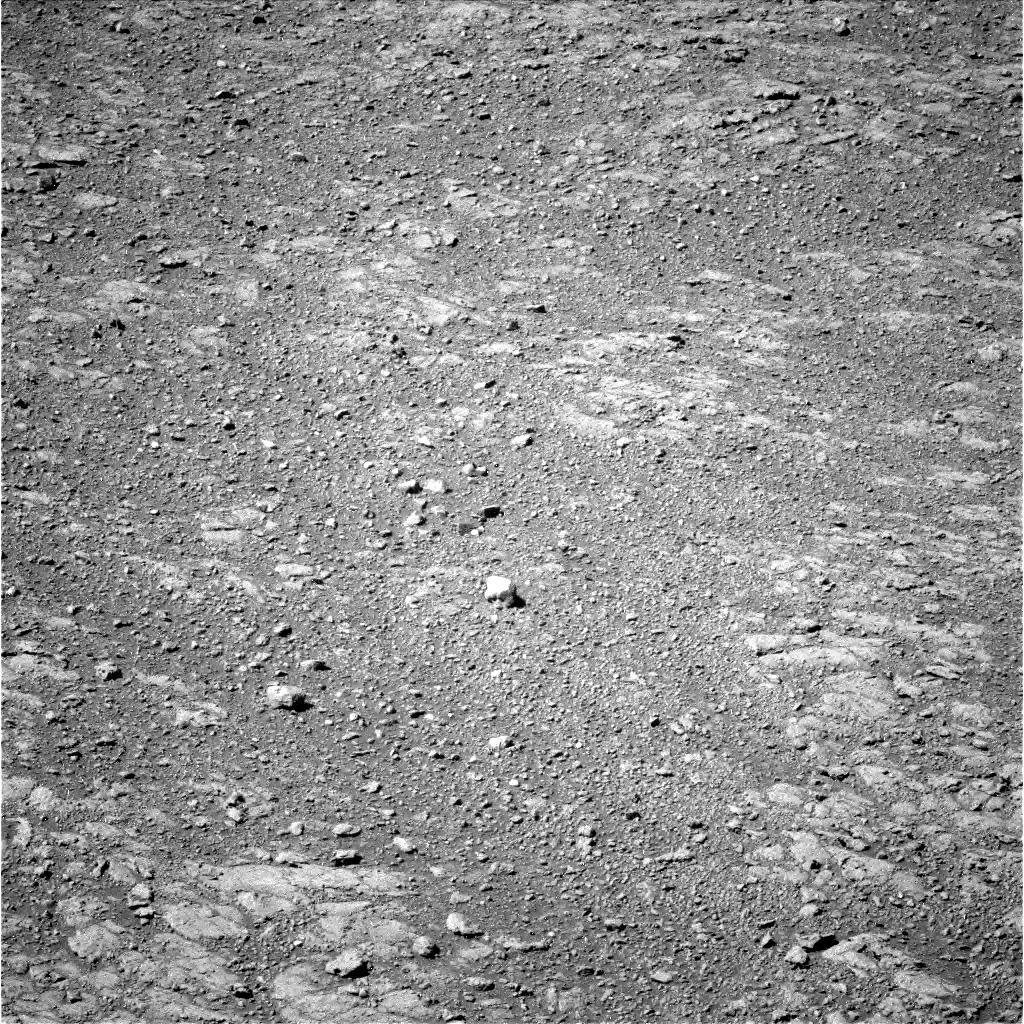
Terrain classes present: Bedrock, Gravel / Sand / Soil, Rock, Shadow